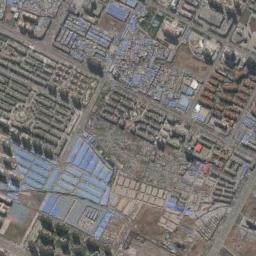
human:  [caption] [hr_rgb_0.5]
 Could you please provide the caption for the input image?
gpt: The industrial area has some neatly arranged blue workshops and lots of other buildings .

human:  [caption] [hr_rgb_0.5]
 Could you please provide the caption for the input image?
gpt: Many houses of different shapes are in the industrial area .

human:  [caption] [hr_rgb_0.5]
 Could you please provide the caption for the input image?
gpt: There is a road above the industrial area .

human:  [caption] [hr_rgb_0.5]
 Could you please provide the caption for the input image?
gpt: Neatly planned factories and roads in an industrial area with green belts .

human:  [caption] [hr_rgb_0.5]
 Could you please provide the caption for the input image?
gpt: There are some blue buildings and many gray buildings on the industrial area .